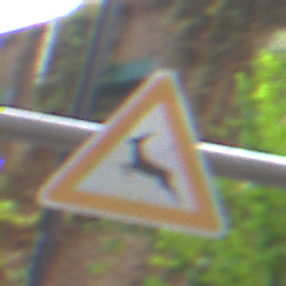
Verkehrszeichen: WildwechselRechts
Umgebung: Outdoor, Urban
Tageszeit: MorningAfternoon
Wetter: Overcast
Licht: Natural
Jahreszeit: NotSpecified
Kontrast: LowContrast